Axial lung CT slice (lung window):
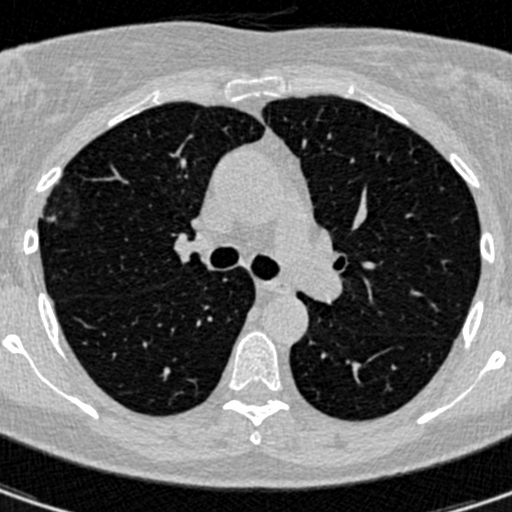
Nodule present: no